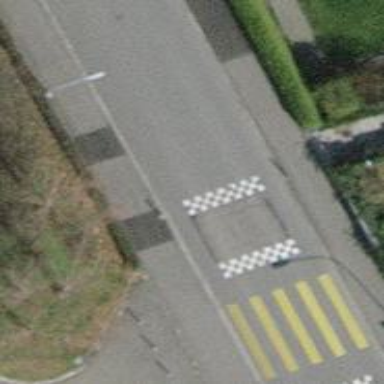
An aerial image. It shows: Table-style traffic calming feature.